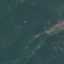
Label: Forest